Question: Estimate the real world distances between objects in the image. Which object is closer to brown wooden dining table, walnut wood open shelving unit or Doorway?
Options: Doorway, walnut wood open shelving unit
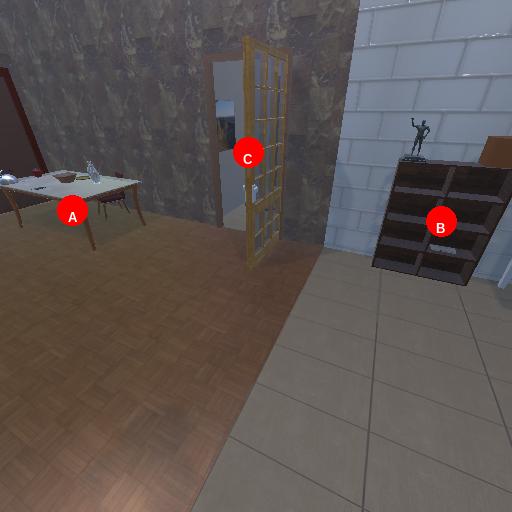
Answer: Doorway